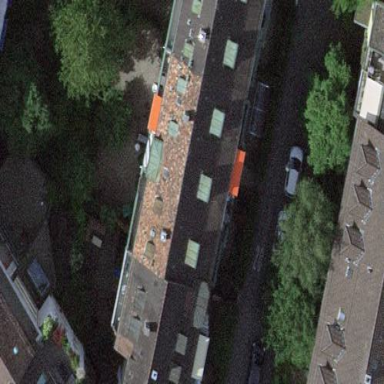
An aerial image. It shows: Gabled roof apartments building with maroon roof tiles.